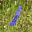
Label: 1